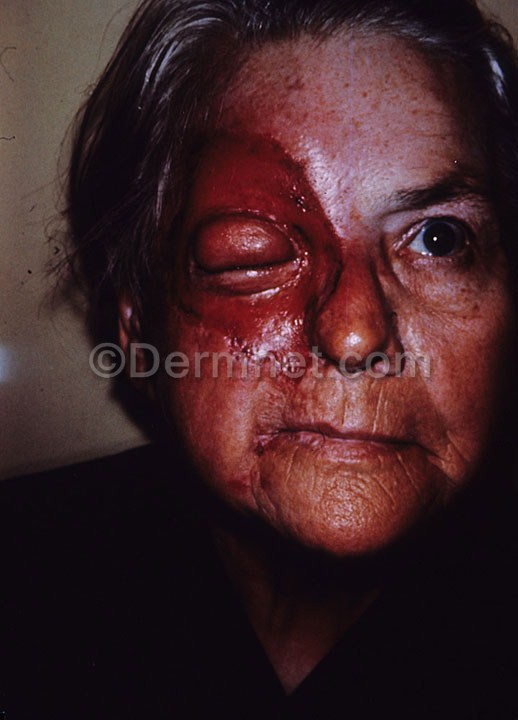
Disease: Eczema Photos